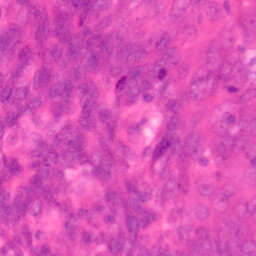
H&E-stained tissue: Colon